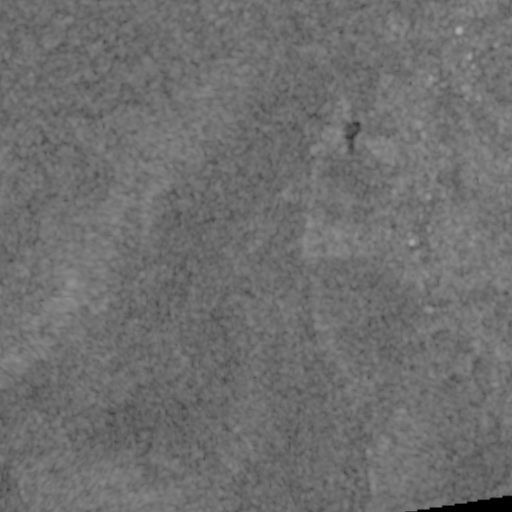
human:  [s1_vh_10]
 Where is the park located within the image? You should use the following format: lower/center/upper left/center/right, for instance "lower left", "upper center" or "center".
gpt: The park is located in the upper right of the image.
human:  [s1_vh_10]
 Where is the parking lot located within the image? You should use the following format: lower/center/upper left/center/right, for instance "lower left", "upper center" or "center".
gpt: The parking lot is located in the upper center of the image.
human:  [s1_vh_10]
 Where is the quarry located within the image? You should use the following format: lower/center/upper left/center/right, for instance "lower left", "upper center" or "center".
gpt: The quarry is located in the upper right of the image.
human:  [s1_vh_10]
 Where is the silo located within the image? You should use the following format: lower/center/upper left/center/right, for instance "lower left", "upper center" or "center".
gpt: The silo is located in the center right of the image.
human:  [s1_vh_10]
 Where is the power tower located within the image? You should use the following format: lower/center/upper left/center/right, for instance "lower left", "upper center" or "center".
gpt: There is no power tower in the image.

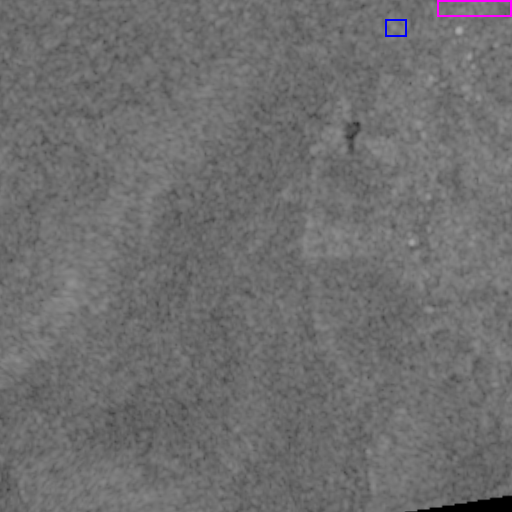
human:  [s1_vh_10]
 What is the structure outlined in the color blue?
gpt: The structure outlined in blue is a park.
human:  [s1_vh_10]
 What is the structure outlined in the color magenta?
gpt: The structure outlined in magenta is a quarry.
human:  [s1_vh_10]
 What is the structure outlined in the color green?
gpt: There is no green outline.